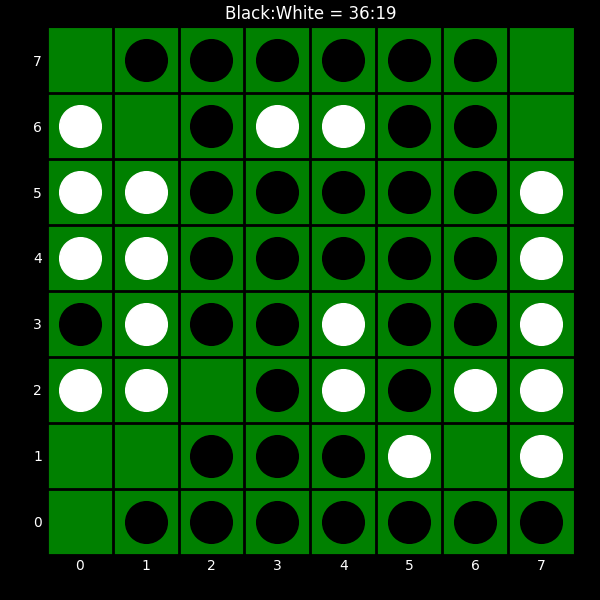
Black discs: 36
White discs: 19